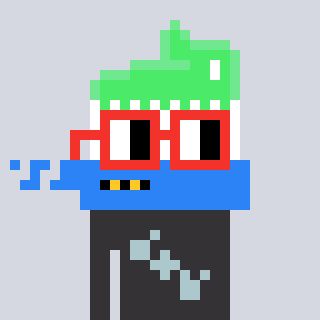
a pixel art character with square red glasses, a toothbrush-shaped head and a grayscale-colored body on a cool background